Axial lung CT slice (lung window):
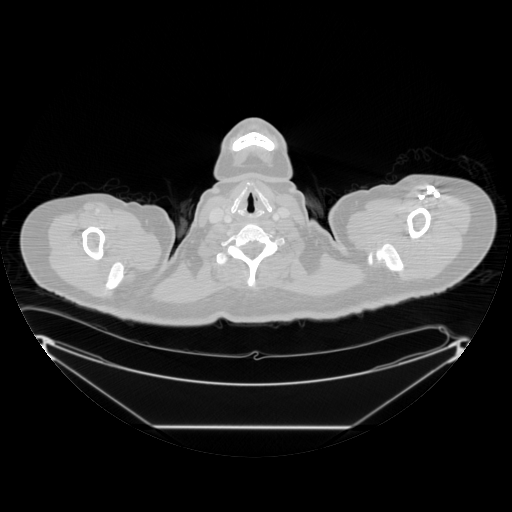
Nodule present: no